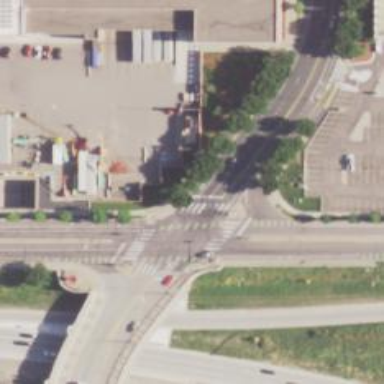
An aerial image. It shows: Marked footway crossing with center island.